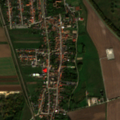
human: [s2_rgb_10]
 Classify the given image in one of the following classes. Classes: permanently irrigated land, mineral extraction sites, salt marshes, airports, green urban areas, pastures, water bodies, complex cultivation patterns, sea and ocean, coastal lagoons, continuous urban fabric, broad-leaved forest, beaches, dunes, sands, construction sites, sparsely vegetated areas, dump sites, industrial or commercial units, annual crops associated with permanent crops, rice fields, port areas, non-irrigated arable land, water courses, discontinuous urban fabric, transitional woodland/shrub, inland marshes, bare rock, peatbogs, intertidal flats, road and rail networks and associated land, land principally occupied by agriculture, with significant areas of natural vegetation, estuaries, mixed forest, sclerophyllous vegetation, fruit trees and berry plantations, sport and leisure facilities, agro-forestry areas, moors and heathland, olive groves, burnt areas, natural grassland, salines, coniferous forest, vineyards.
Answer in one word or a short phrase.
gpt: discontinuous urban fabric, non-irrigated arable land, complex cultivation patterns, land principally occupied by agriculture, with significant areas of natural vegetation